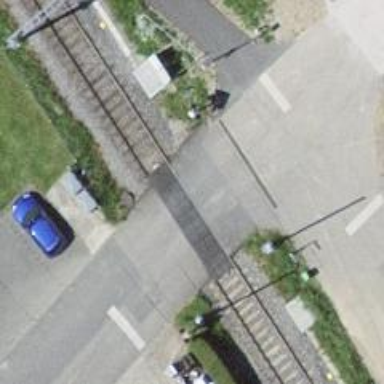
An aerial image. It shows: Railway level crossing.